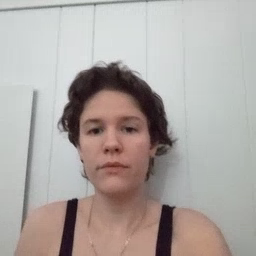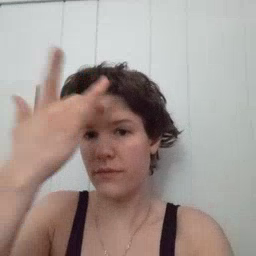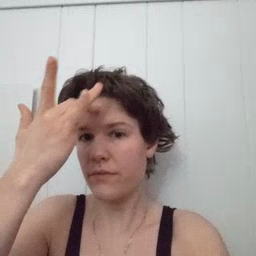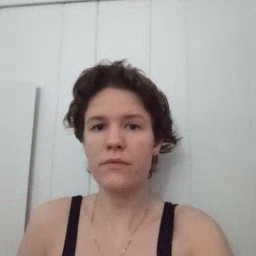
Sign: sick